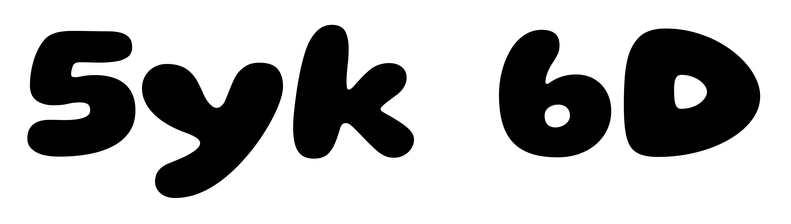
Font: Gluten_ExtraBold